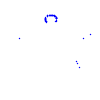
Particle: proton